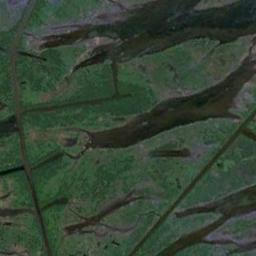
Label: wetland